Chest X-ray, AP view. Patient: 8 years old, sex M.
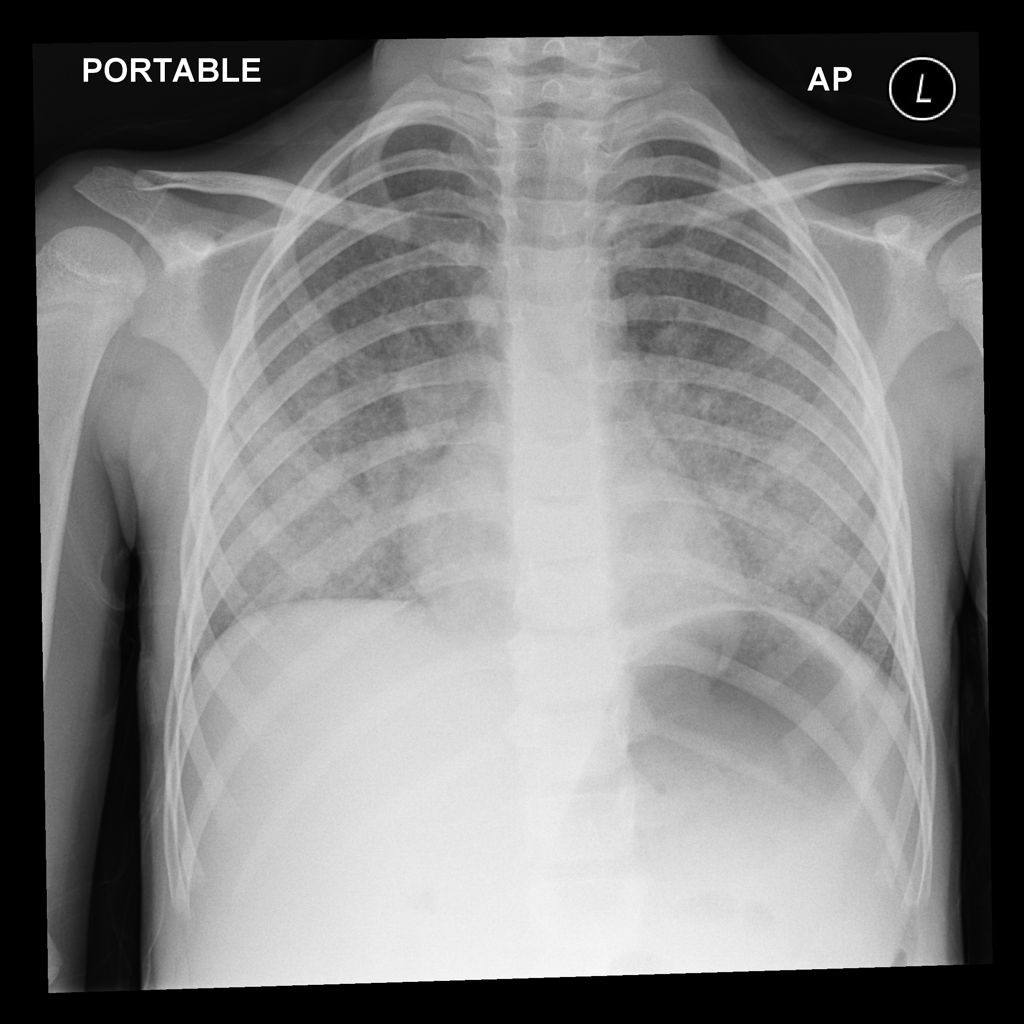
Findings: Pneumonia